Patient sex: M
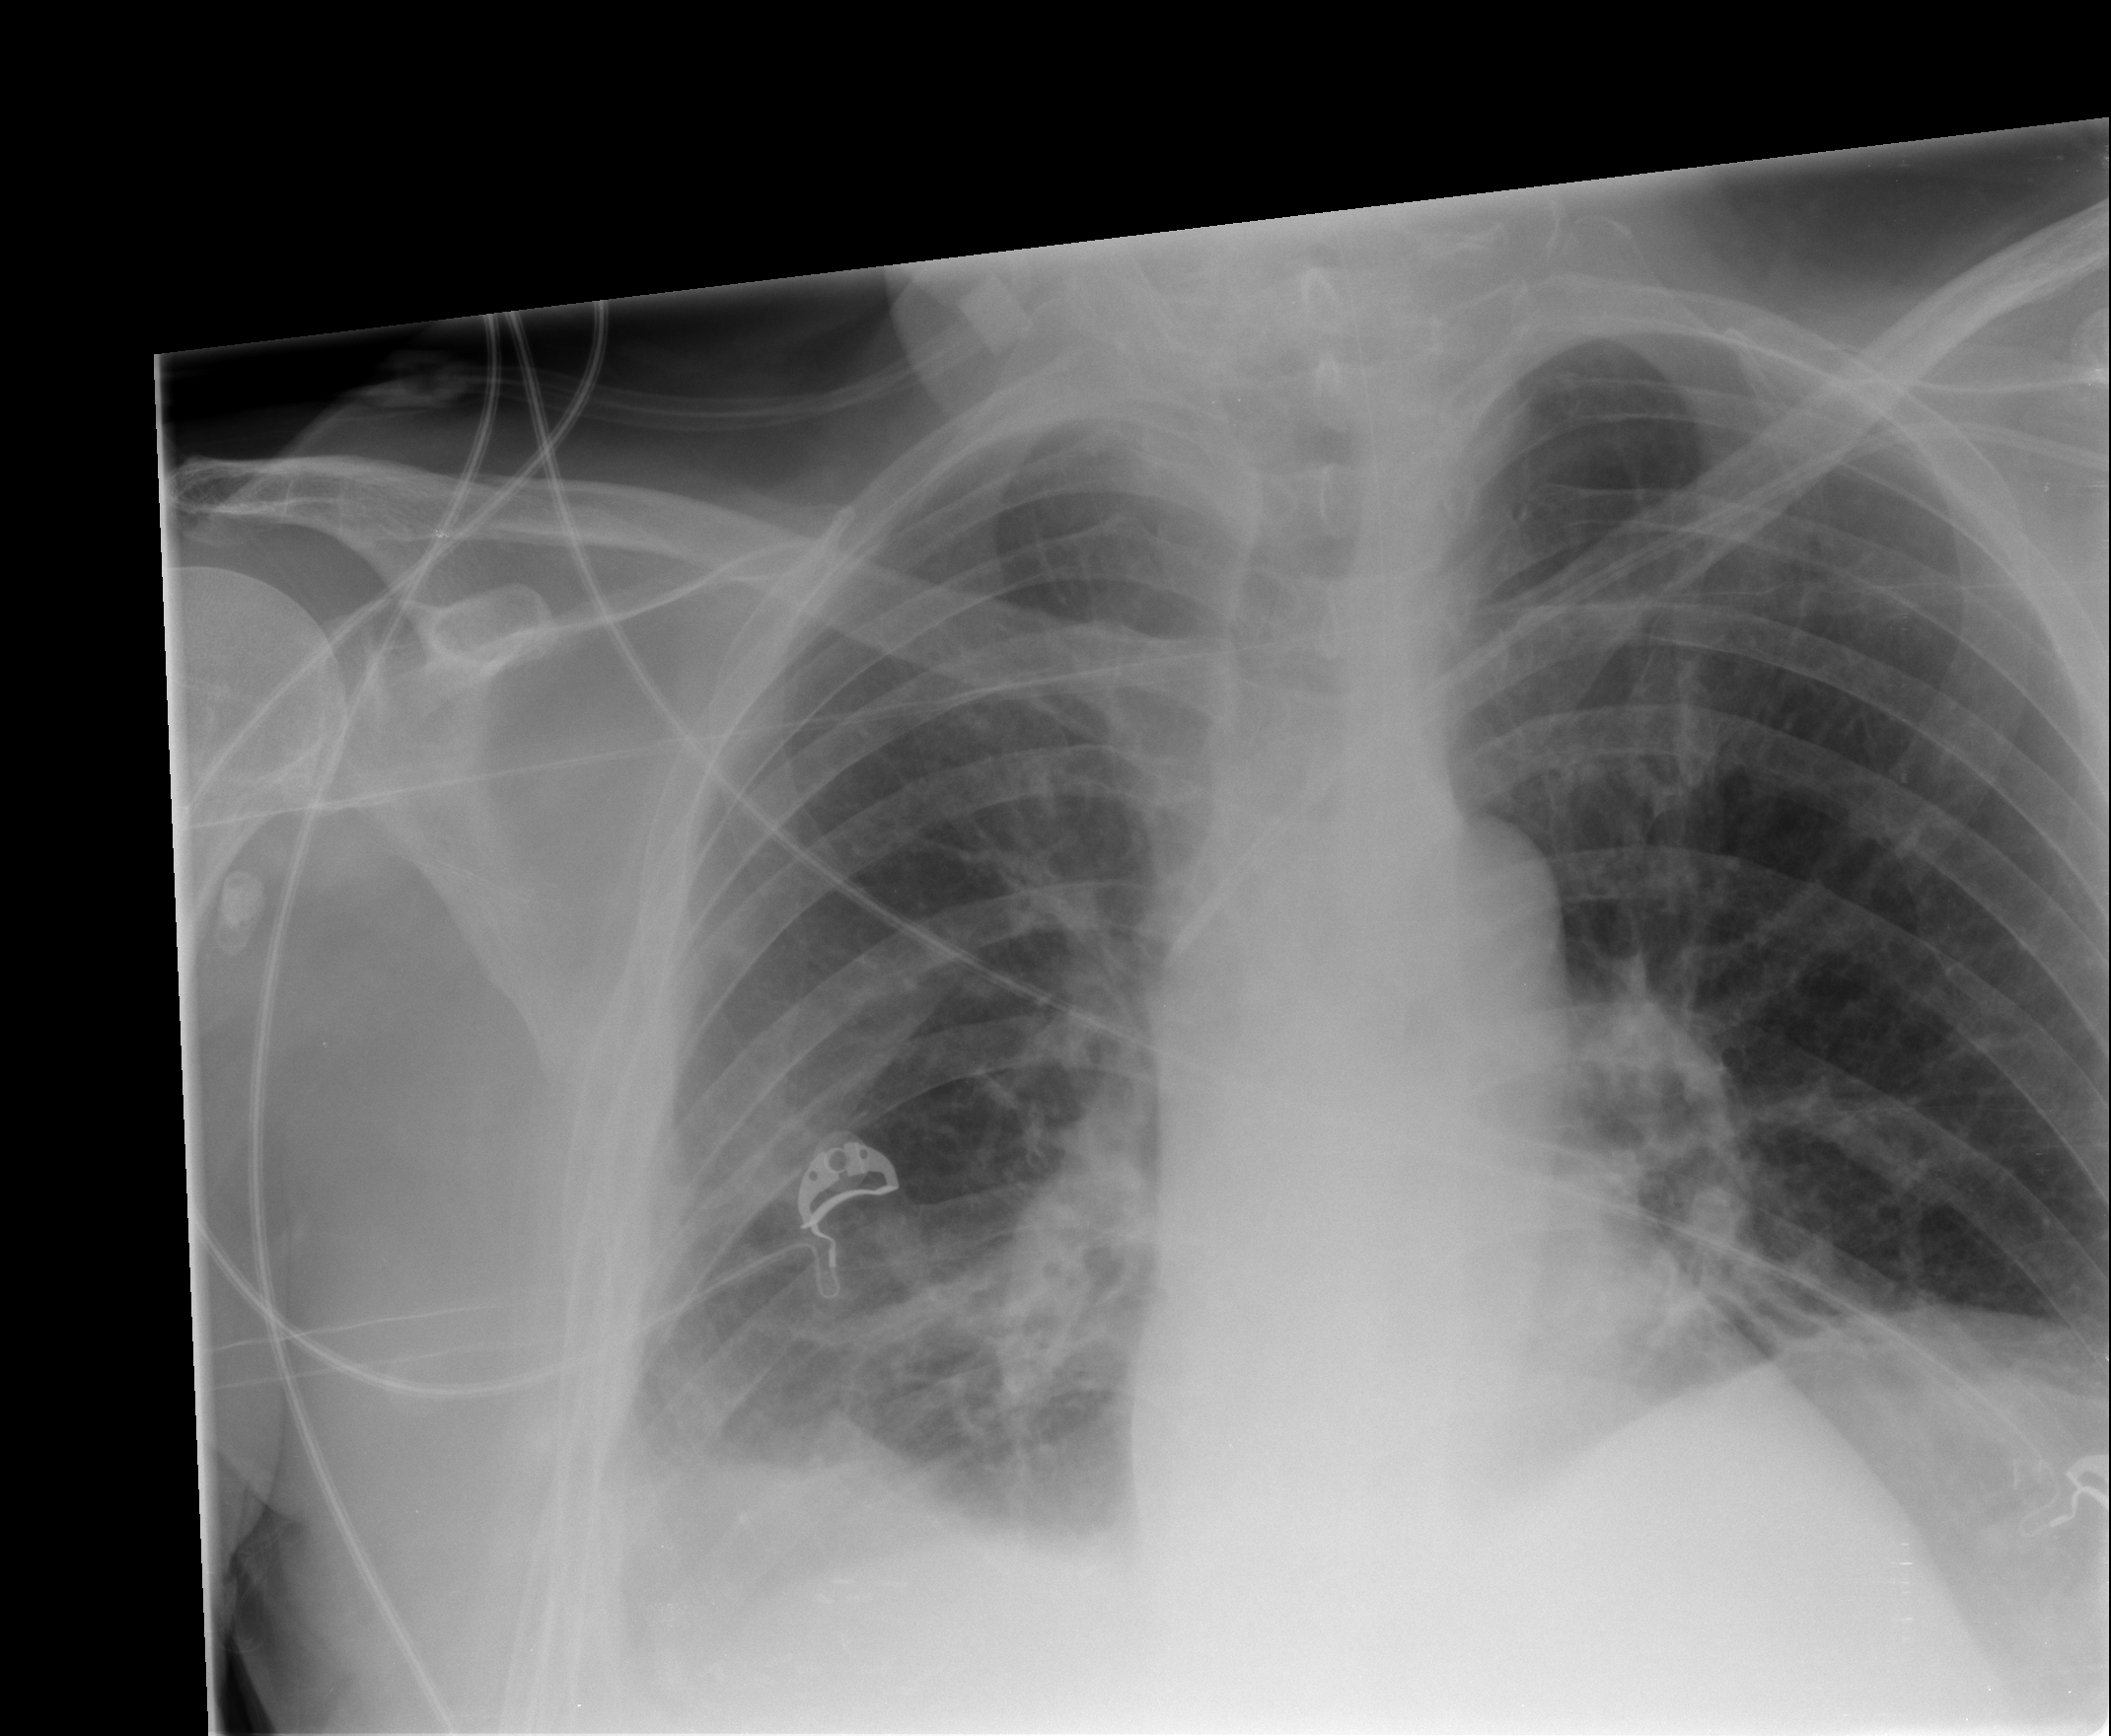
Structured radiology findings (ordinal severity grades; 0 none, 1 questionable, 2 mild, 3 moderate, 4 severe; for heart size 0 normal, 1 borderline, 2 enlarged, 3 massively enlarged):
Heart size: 0
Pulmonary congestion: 0
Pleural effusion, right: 2
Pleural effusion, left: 2
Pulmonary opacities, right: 2
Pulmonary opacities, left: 0
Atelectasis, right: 2
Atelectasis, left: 2